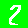
Digit: 2